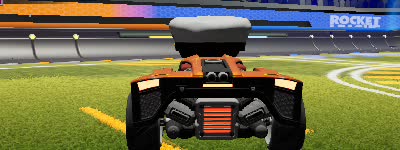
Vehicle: breakout